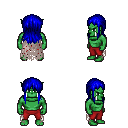
a pixel art fantasy rpg character, male body template, orc, green skin, gray tattered cape, red pants, blue unkempt hairstyle, four views (front, back, left, right), 2x2 character sprite sheet, small pixel art, hard edges, no anti-aliasing